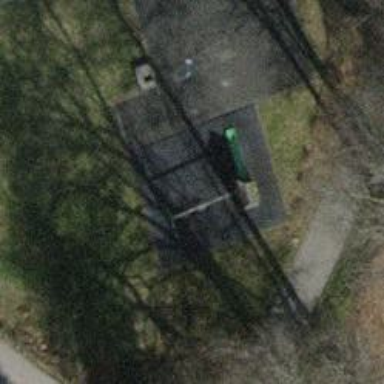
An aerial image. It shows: Playground with slide.